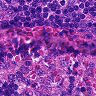
Metastatic tissue present: no